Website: lowes
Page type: newsletter-management
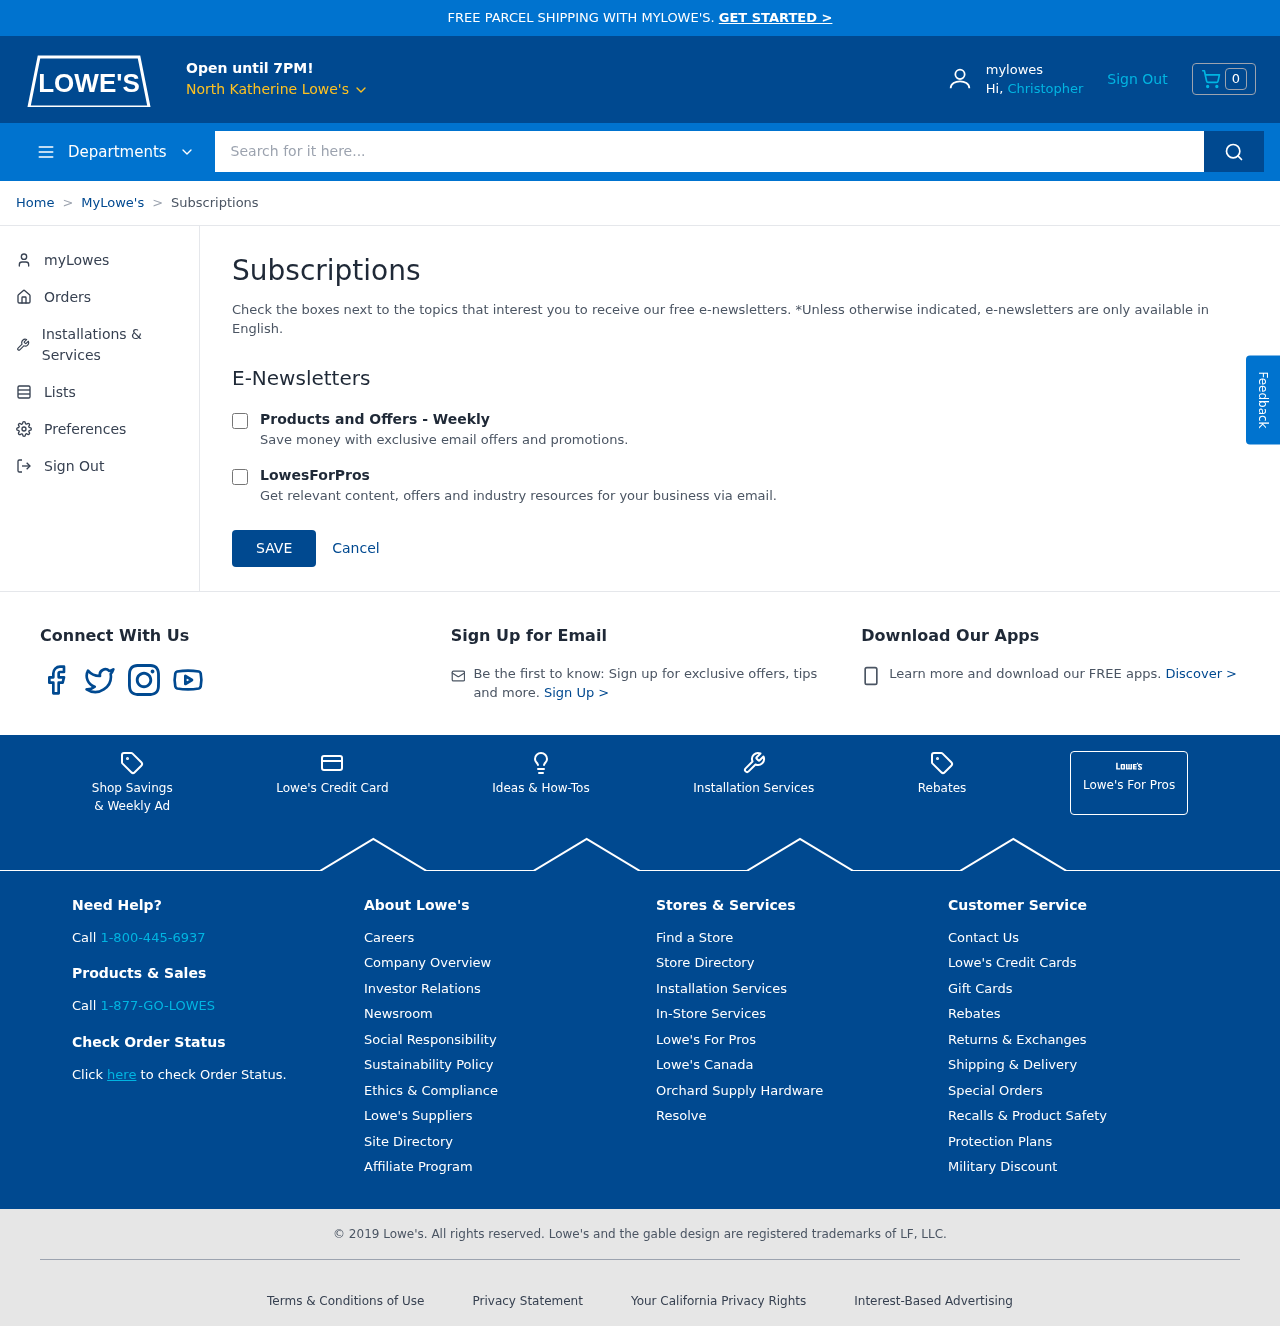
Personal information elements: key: PII_CITY
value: North Katherine Lowe's
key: PII_FIRSTNAME
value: Christopher
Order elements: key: ORDER_NUM_ITEMS
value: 0
Search elements: key: HEADER_SEARCH
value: Search for it here...